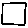
Label: square